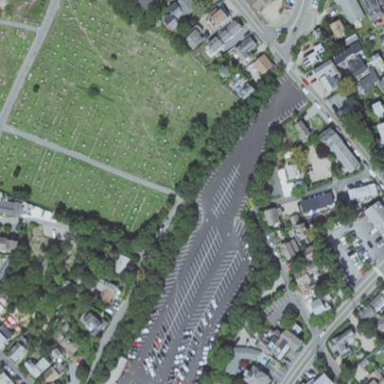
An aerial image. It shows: Cemetery with historical significance.